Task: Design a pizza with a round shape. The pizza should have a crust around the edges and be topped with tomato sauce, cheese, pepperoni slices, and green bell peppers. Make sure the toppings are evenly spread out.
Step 468:
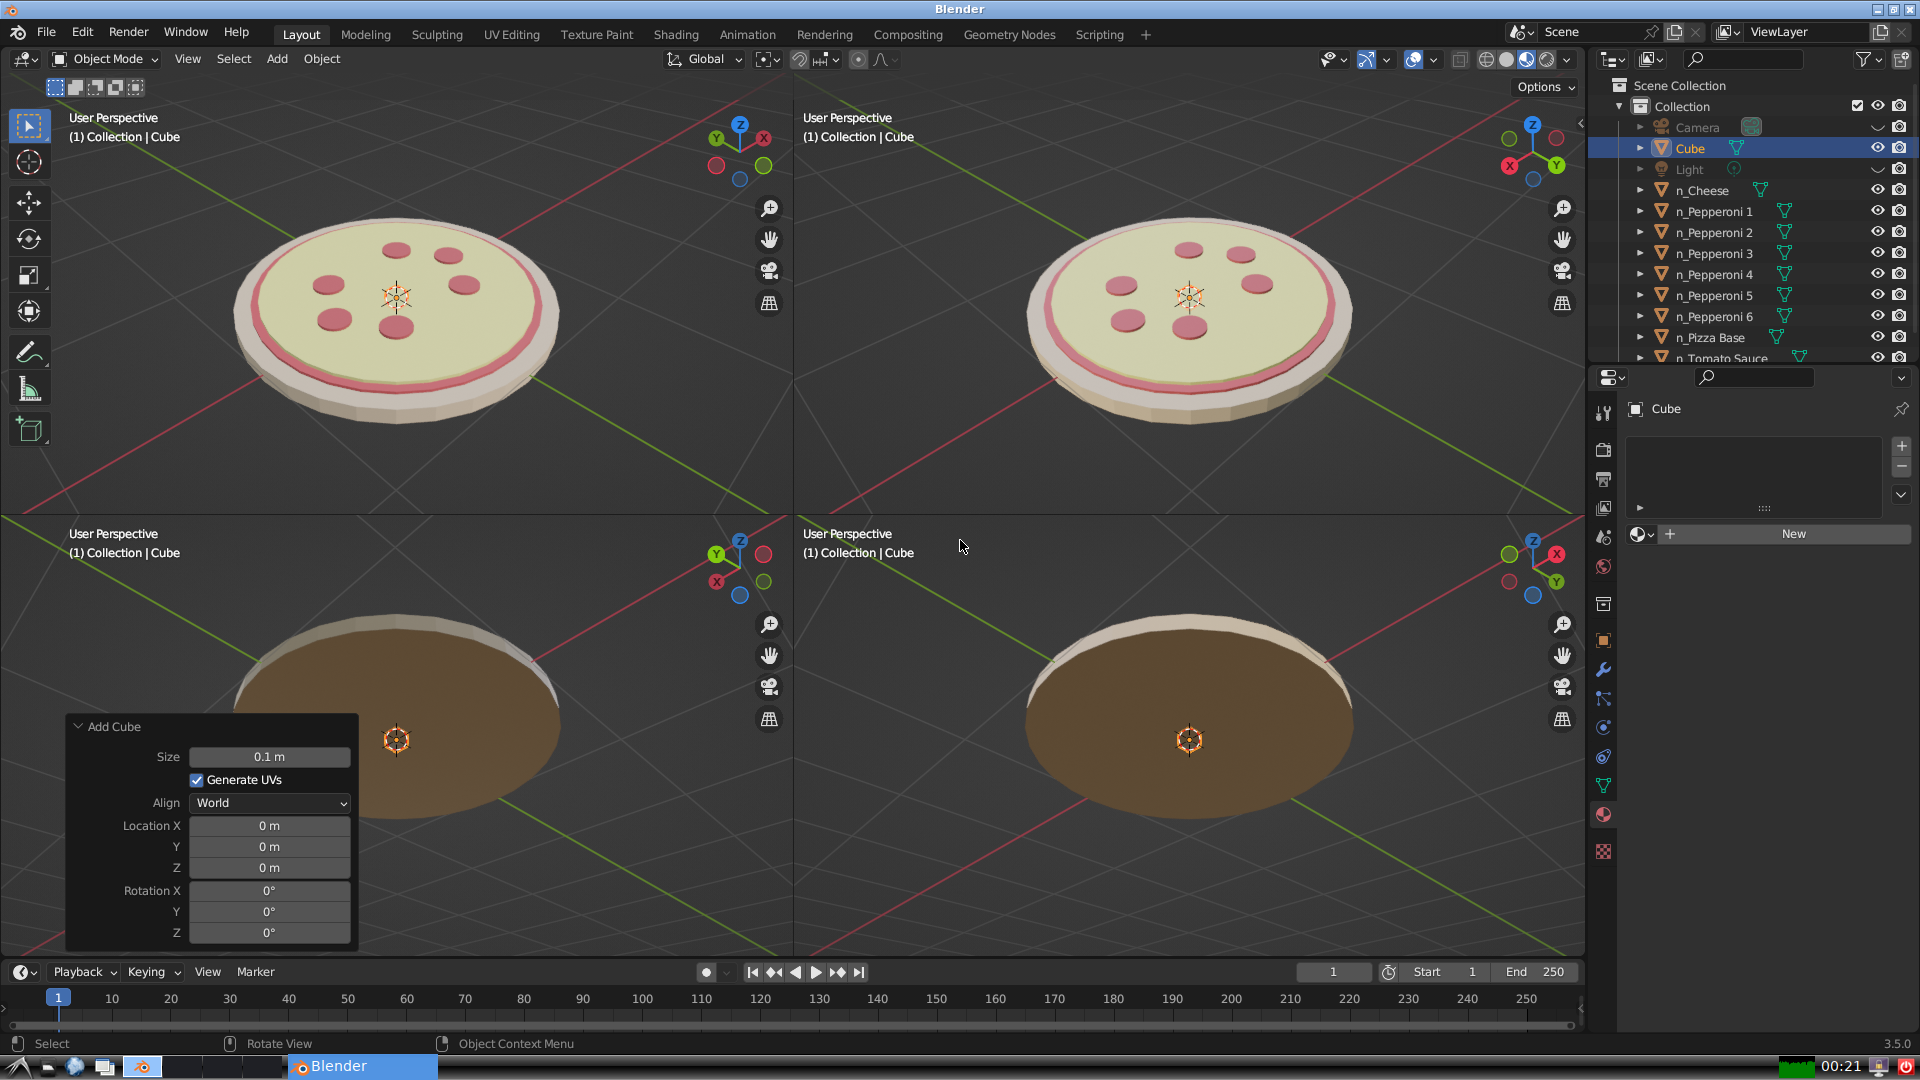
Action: {"mouse_move": [270, 826]}